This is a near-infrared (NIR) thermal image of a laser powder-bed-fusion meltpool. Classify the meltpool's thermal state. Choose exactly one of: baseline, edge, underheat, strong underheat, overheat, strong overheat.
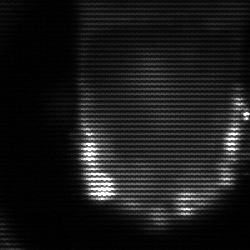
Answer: baseline